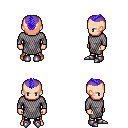
a pixel art fantasy rpg character, male body template, human, light skin, chain mail, gold greaves, blue short mohawk hairstyle, metal boots, four views (front, back, left, right), 2x2 character sprite sheet, small pixel art, hard edges, no anti-aliasing